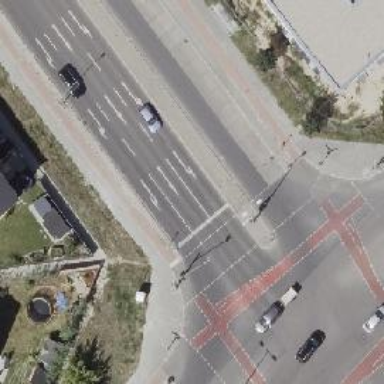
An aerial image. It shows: Crossing with traffic signals.